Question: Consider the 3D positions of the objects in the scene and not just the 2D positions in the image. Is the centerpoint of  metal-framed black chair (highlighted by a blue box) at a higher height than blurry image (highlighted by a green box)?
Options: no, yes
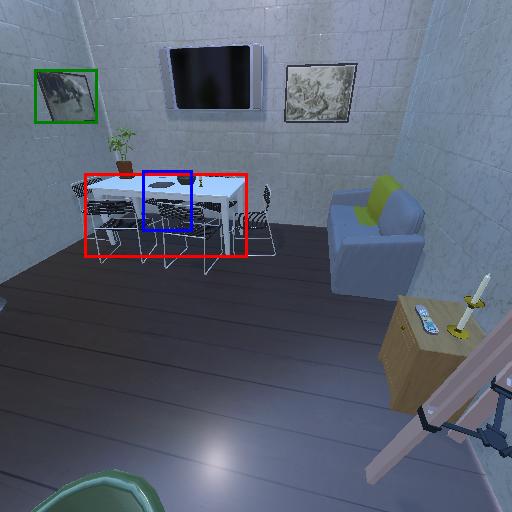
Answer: no